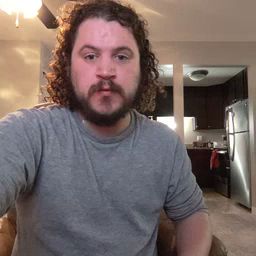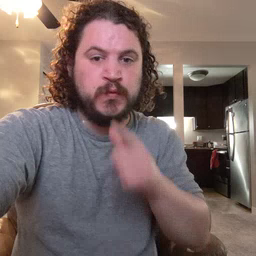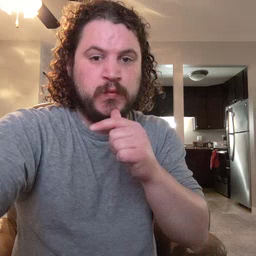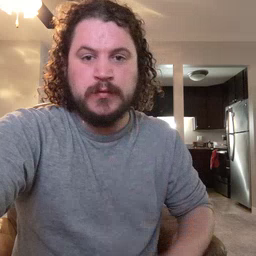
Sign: who